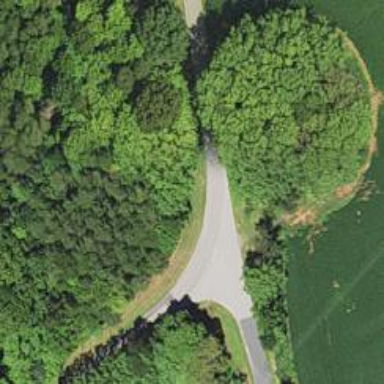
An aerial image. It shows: Unclassified road.